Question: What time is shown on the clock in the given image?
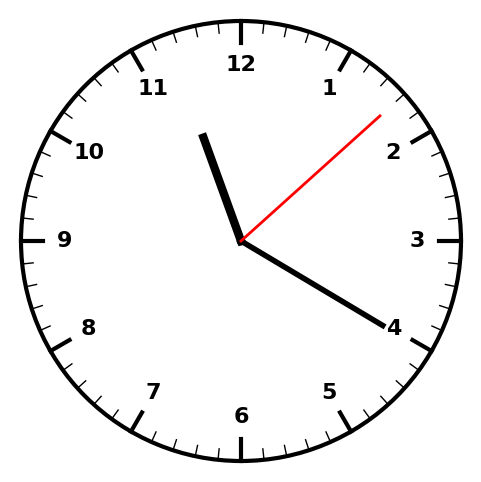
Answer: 11:20:08